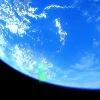
Label: water